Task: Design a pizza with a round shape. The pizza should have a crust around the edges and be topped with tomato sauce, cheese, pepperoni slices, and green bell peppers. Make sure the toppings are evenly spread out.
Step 543:
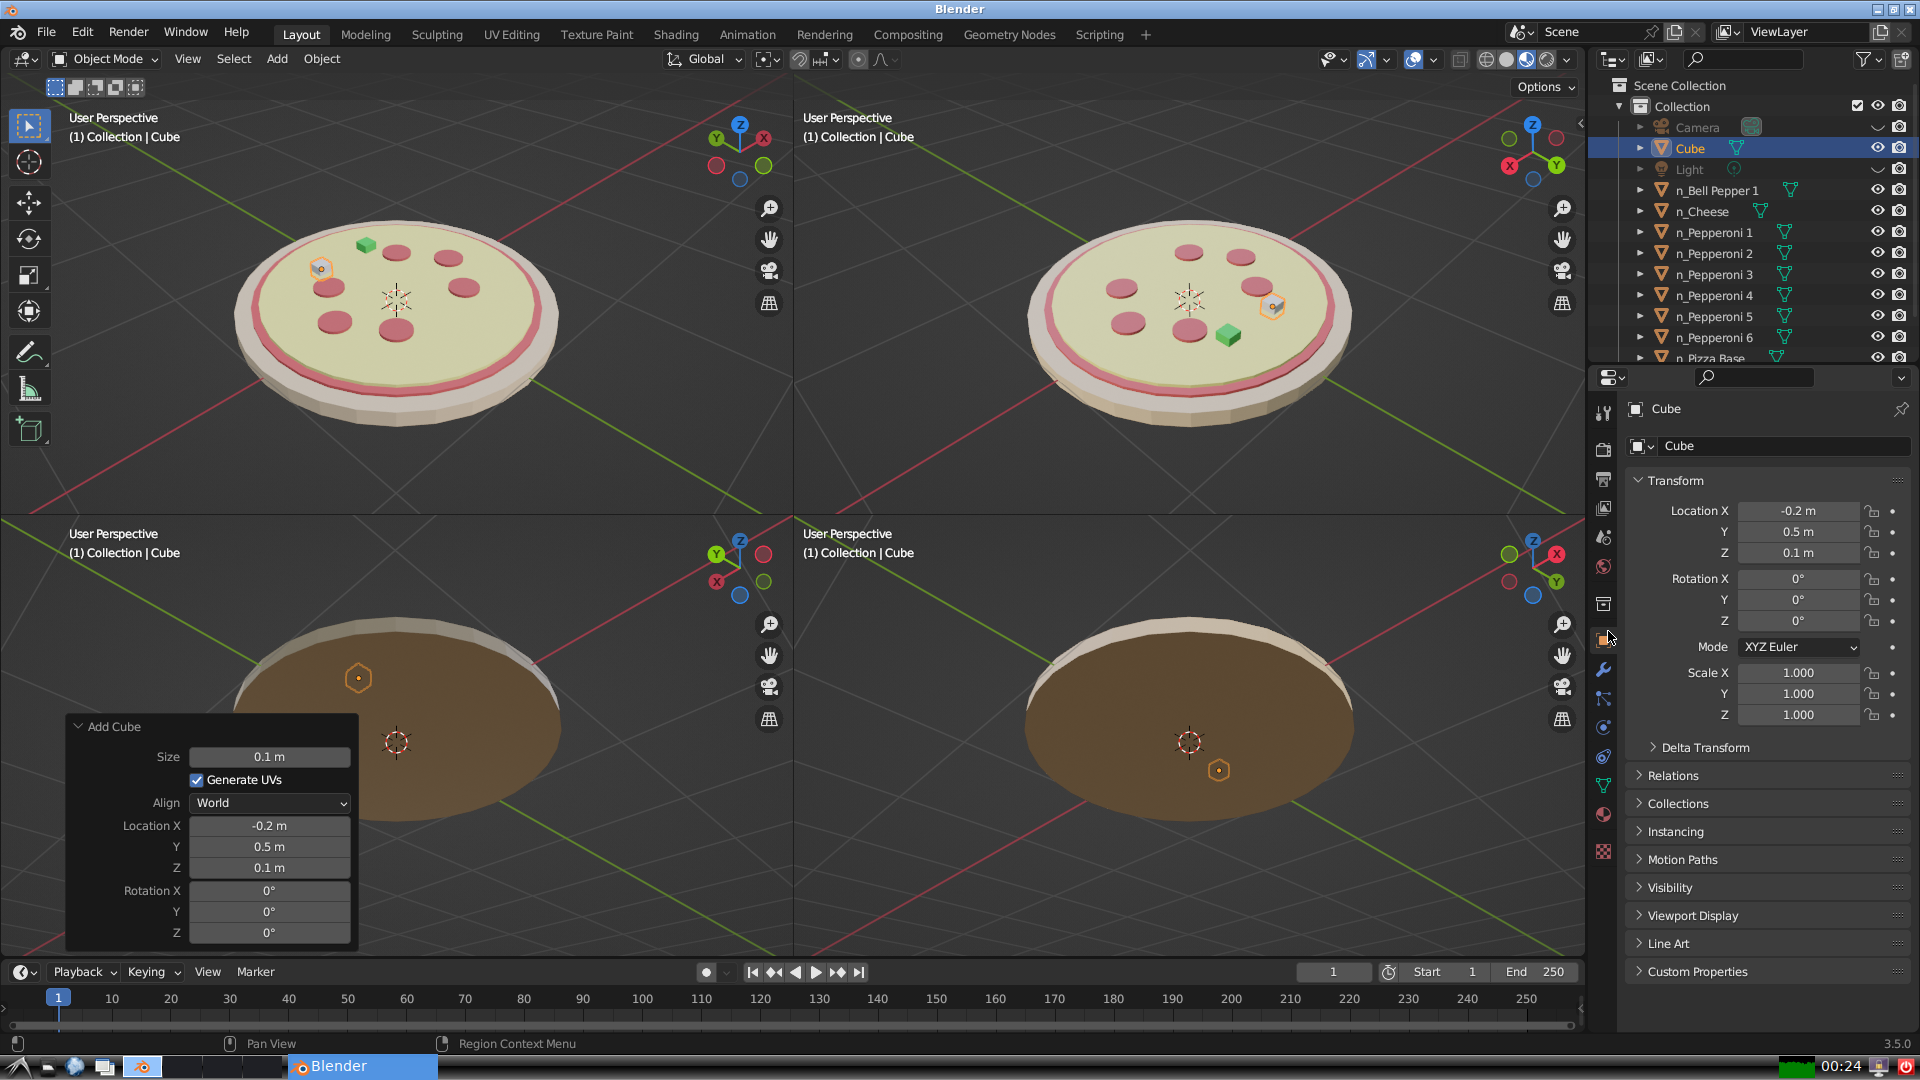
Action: {"mouse_move": [1732, 445]}